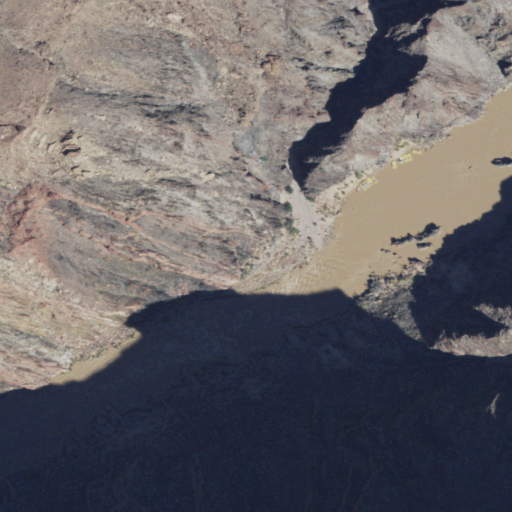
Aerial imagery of valley in Arizona named Walthenberg Canyon containing shrub, barren land, and open water